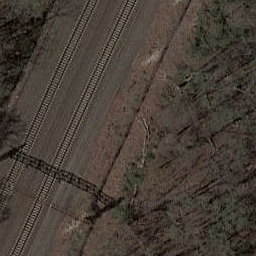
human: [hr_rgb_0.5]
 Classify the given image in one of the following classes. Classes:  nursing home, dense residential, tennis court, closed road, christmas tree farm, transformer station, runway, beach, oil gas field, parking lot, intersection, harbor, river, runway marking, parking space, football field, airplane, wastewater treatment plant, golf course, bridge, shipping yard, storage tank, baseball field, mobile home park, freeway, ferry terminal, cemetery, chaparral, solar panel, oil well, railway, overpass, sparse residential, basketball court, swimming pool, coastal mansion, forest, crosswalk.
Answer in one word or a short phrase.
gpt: railway